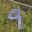
Label: 9